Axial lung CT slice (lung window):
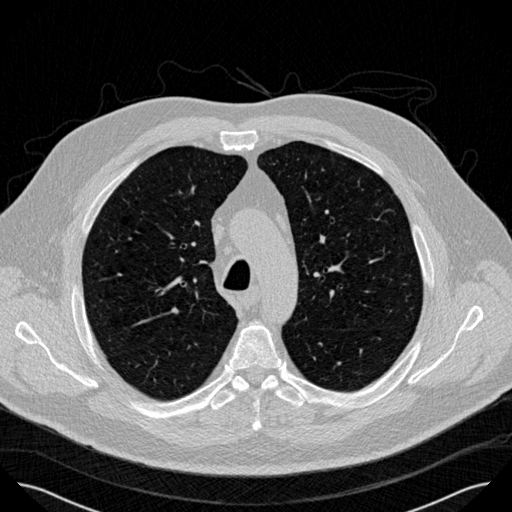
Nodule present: no